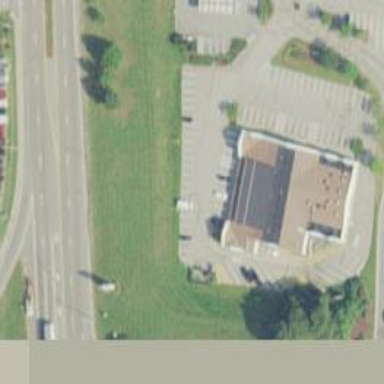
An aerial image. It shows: Car rental facility.